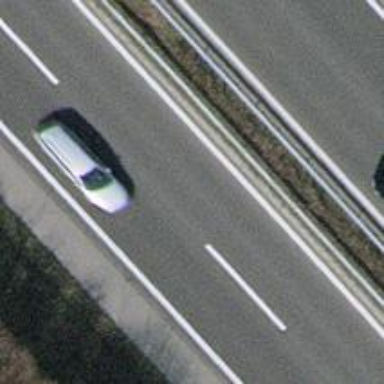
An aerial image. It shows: Motorway.